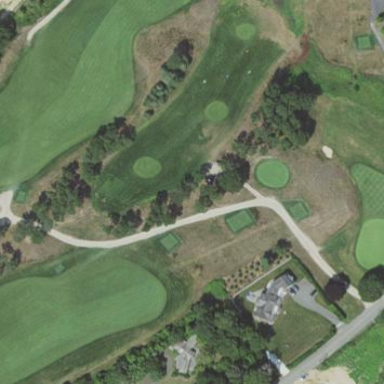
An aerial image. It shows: Grassy area designated for driving range golf.